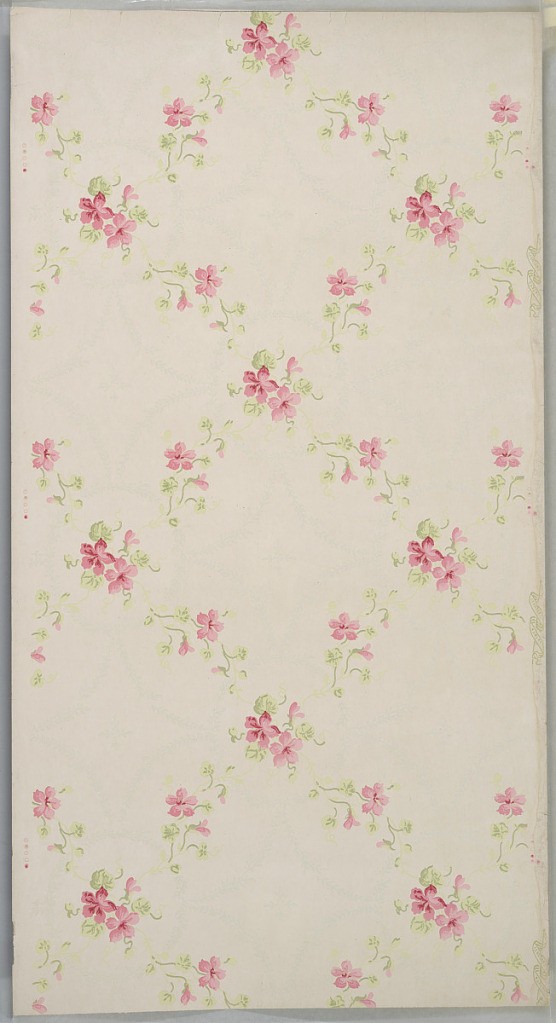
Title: Ceiling paper
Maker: Standard Wall-Paper Company, Standard Wall-Paper Company, Sandy Hill, New York
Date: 1905–1915
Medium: Machine-printed paper, liquid mica
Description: Floral lattice with vining & bouquets. Lag-and-feather geometric shapes in background with fleuron lights. White ground. Printed in pinks, greens, and light blue.
Printed in selvedge: "Standard Papers"